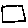
Label: square